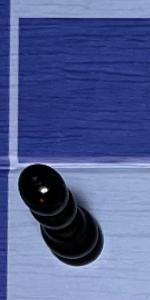
Label: Pawn_Black